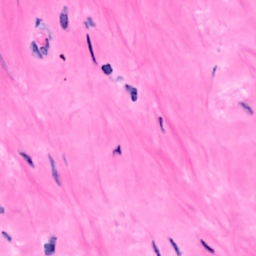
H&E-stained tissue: Breast